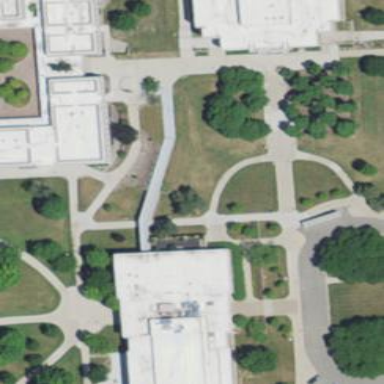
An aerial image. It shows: College building.